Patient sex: F
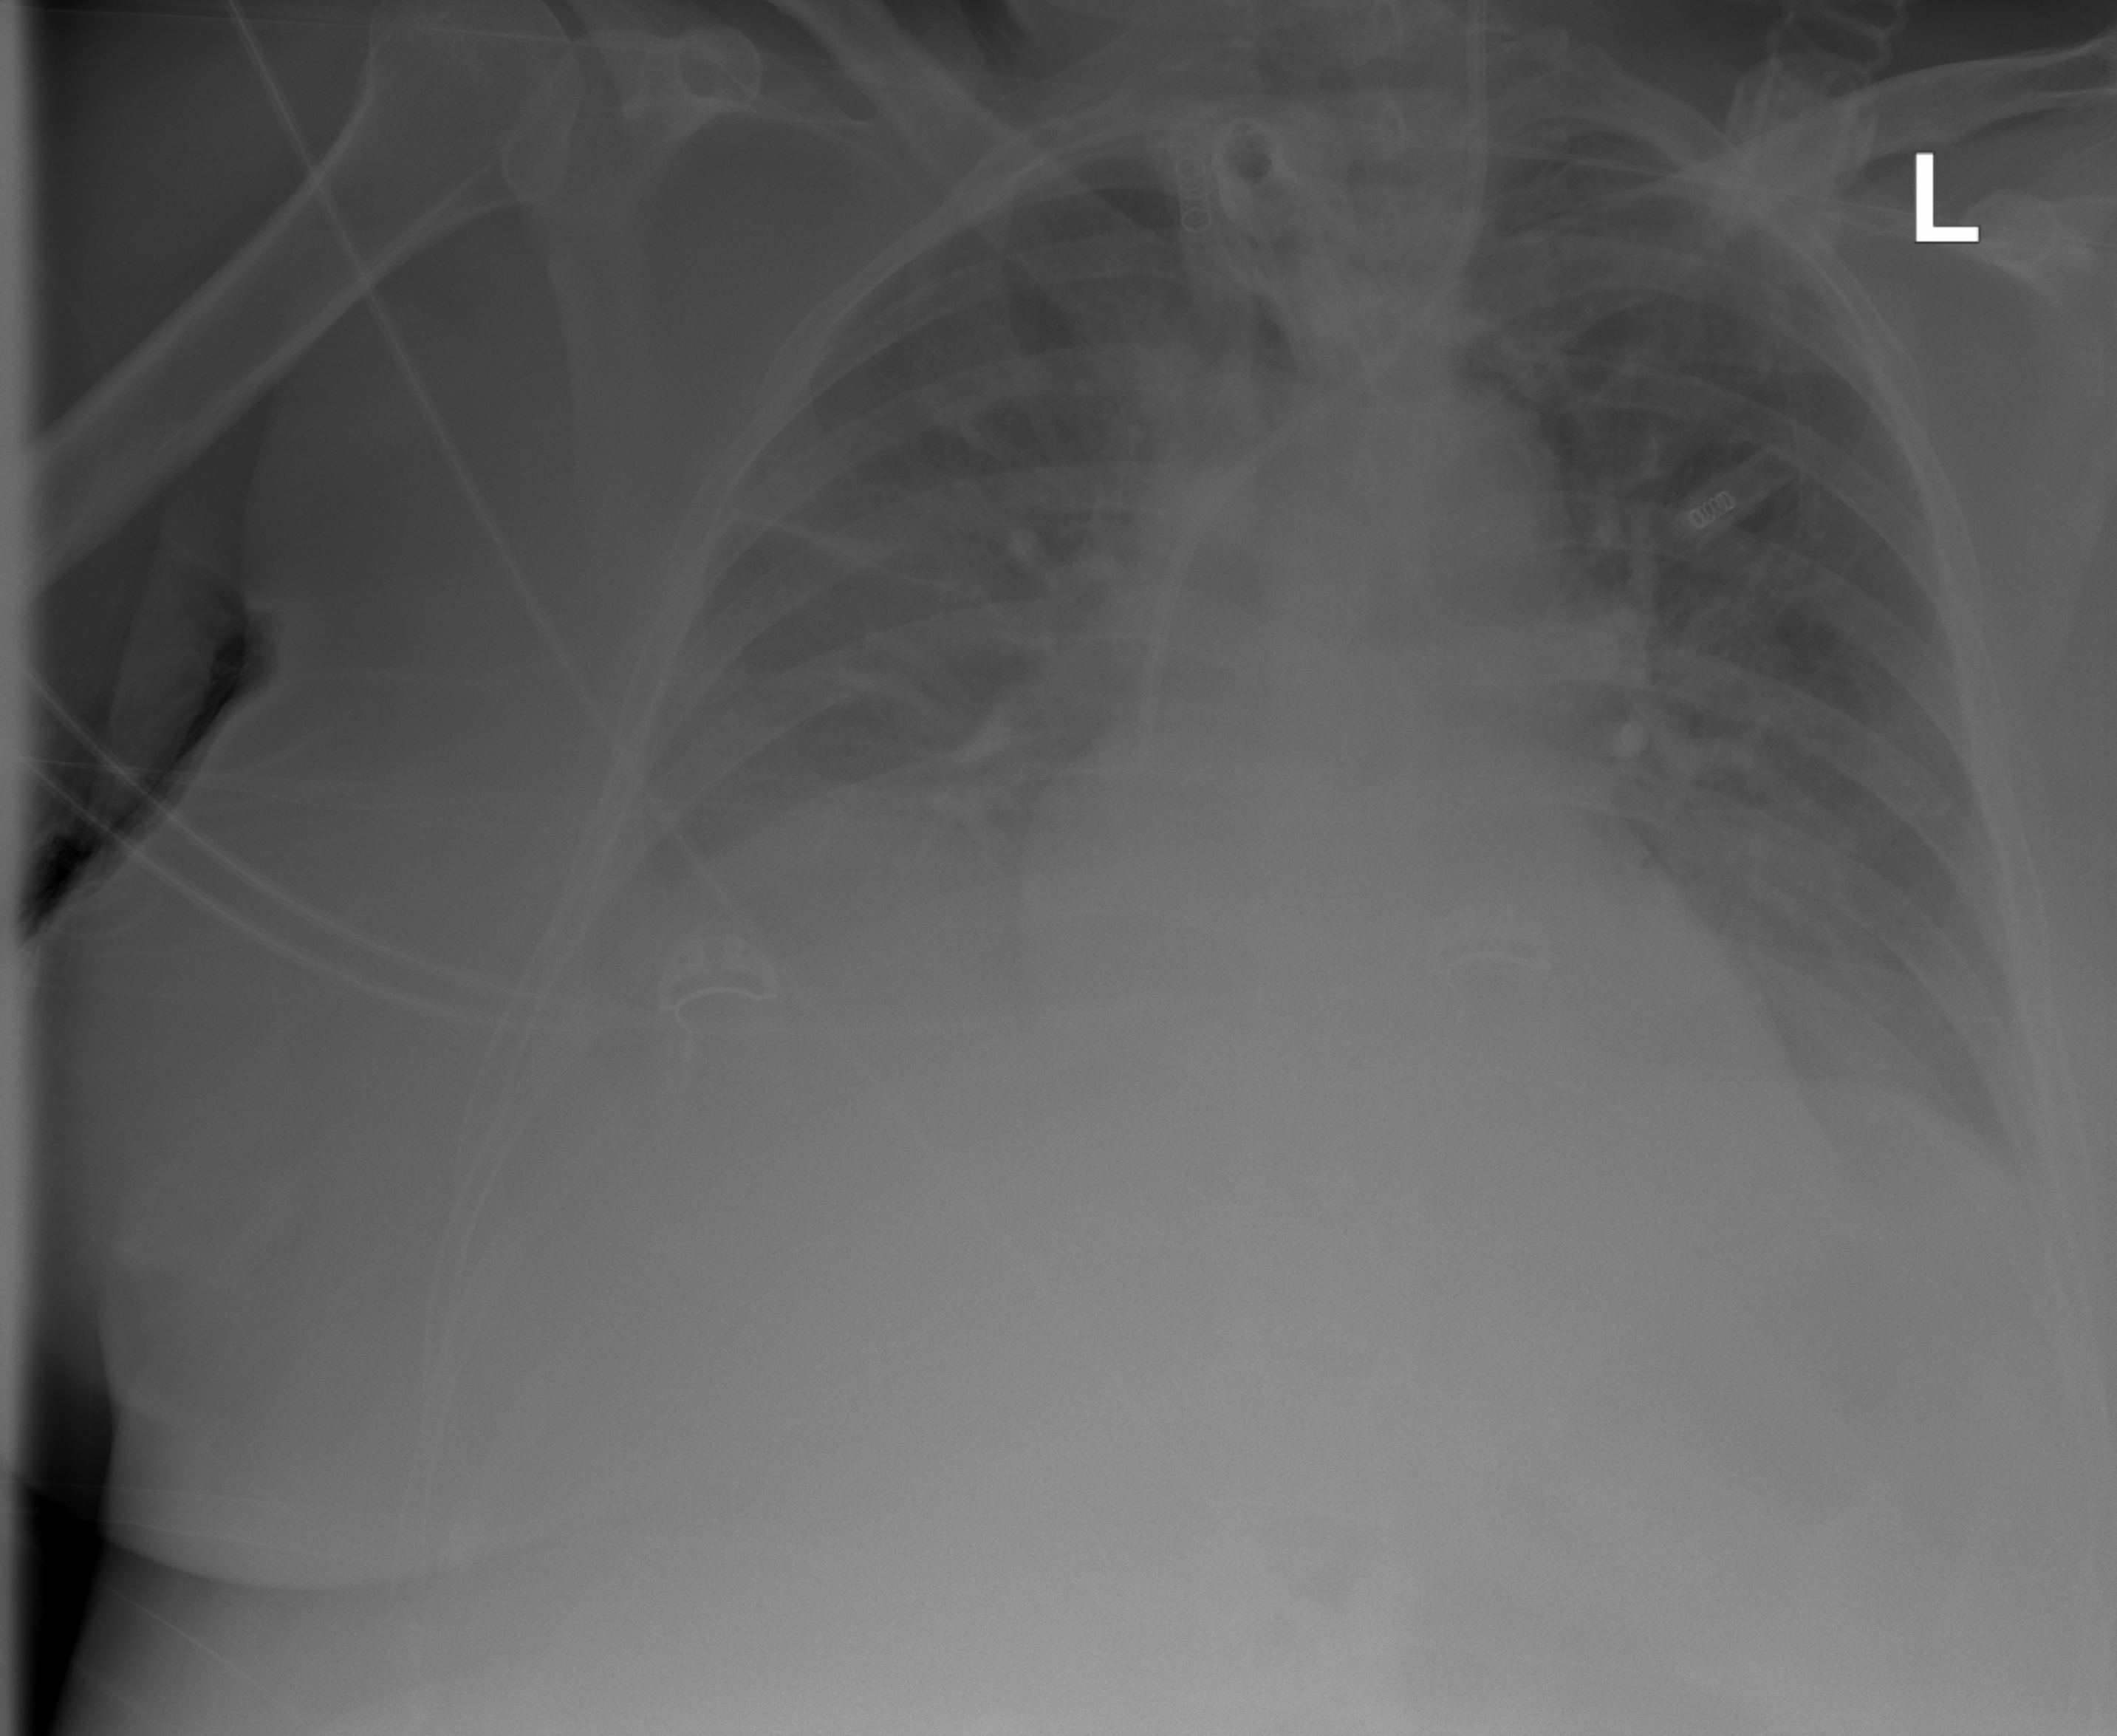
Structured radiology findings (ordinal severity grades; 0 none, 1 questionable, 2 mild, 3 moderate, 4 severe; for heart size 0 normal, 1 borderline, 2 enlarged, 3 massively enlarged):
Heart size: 1
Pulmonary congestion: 2
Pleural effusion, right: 3
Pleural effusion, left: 2
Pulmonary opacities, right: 0
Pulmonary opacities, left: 0
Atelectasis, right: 2
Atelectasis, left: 2